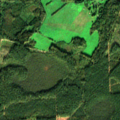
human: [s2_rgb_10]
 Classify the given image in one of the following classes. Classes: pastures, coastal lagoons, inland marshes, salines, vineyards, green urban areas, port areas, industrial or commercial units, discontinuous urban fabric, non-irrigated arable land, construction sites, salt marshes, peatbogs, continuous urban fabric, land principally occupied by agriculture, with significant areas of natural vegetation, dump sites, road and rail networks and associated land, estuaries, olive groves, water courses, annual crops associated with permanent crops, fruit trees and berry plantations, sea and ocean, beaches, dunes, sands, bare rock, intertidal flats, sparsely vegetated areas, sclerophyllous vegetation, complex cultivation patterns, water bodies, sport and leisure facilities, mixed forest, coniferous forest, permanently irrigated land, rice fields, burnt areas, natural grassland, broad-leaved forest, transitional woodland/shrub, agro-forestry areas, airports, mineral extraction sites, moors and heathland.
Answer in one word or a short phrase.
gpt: pastures, land principally occupied by agriculture, with significant areas of natural vegetation, broad-leaved forest, coniferous forest, mixed forest, transitional woodland/shrub